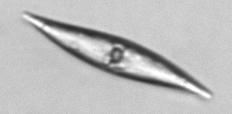
Label: Pleurosigma